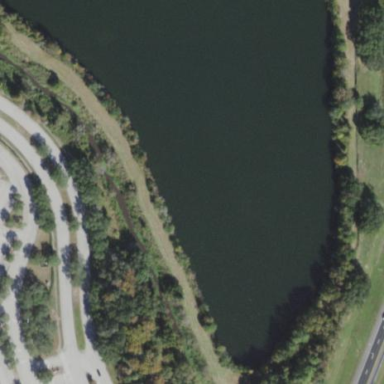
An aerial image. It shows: Lake with natural water.